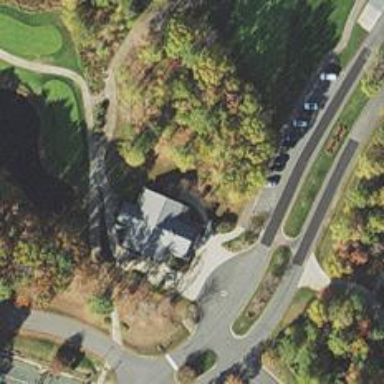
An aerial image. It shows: Service road used as golf cart path.